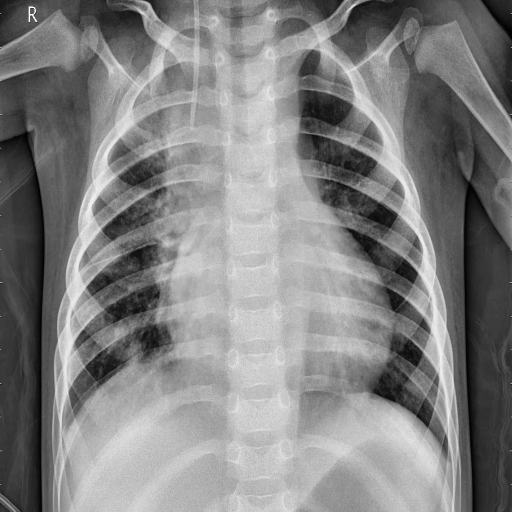
Finding: PNEUMONIA